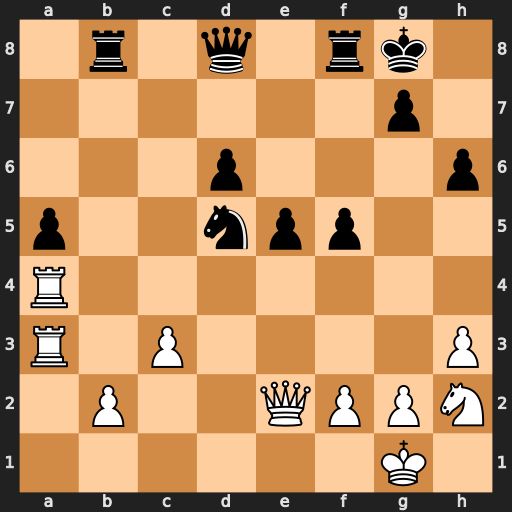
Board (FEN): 1r1q1rk1/6p1/3p3p/p2npp2/R7/R1P4P/1P2QPPN/6K1
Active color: w
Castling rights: -
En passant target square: -
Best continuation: Qc4 Kh8 Qxd5